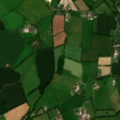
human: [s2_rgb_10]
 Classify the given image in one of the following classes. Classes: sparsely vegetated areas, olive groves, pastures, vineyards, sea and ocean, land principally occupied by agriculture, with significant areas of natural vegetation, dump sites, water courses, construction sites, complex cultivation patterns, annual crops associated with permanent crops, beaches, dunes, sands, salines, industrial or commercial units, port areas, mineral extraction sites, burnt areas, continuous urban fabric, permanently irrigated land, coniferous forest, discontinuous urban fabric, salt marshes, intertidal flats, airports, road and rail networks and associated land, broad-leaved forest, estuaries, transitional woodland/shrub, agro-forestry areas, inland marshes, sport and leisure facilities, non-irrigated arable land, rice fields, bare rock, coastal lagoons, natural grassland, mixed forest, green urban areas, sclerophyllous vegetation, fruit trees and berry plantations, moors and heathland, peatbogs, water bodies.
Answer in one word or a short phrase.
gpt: non-irrigated arable land, pastures